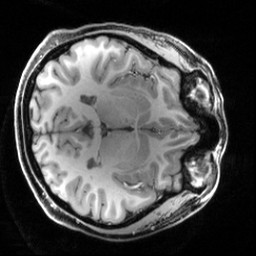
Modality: T1w
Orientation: axial
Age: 24
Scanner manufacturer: siemens
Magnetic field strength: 3 T
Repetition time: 2.5 s
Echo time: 0.00444 s